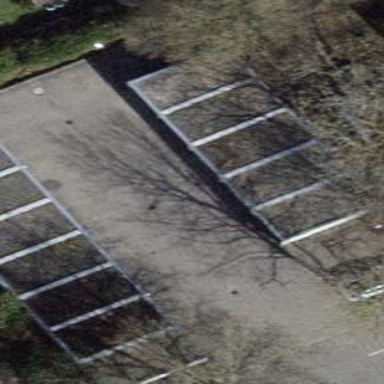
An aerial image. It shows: Garage.